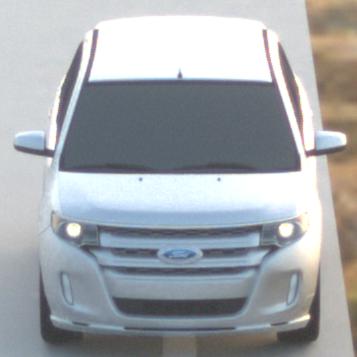
Make: Ford
Model: Edge
Detailed model: Gen. 1 Facelift
Model produced from: 2010
Model produced until: 2015
Doors: 5
Color: white
Road condition: dry road
Daytime: sunrise or sunset
Contrast: low contrast